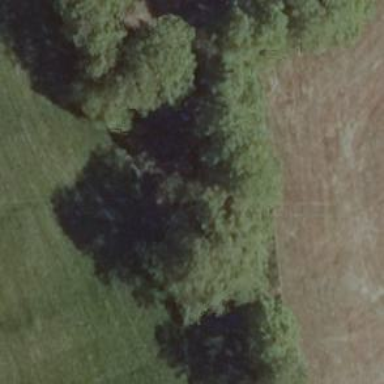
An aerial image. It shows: Row of trees in natural setting.